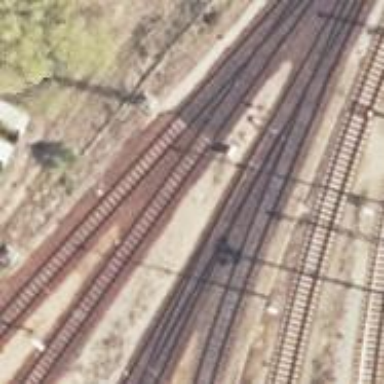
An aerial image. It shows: Railway switch.